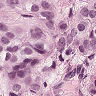
Metastatic tissue present: yes